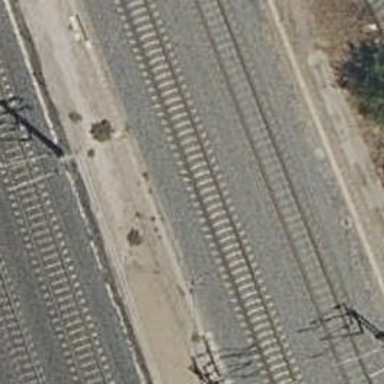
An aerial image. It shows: Railway with electrified contact lines.